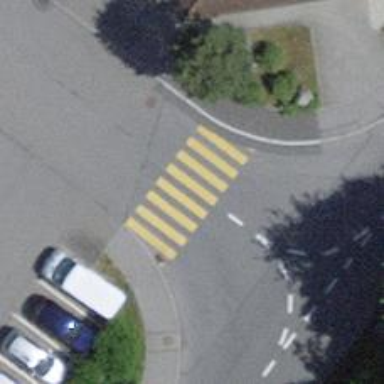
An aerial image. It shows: Uncontrolled crossing on the road.